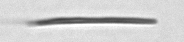
Label: fiber